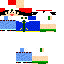
A male human skin with medium skin, wearing brown long hair dressed in a blue hoodie and blue pants, featuring a closed mouth.